Interaction volume radius: 10 \u00c5
Interaction volume height: 15 \u00c5
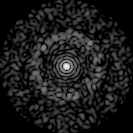
Disorder parameter: 0.8371